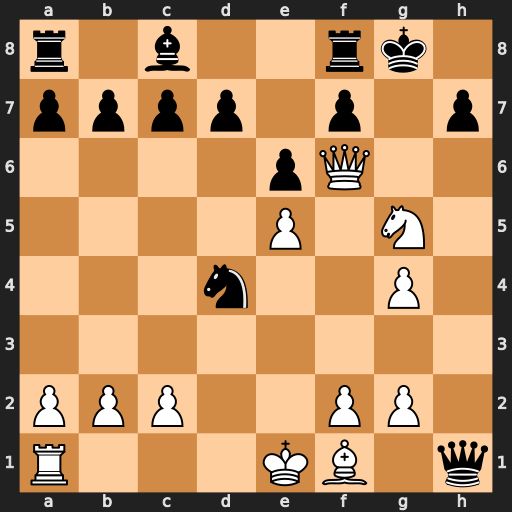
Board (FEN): r1b2rk1/pppp1p1p/4pQ2/4P1N1/3n2P1/8/PPP2PP1/R3KB1q
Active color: w
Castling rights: Q
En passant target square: -
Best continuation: O-O-O Qh4 g3